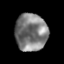
Tissue: lung
Cell type: Epithelial cells
Senescence score: 0.236
Nuclear area (px): 1172
Mean DAPI intensity: 125.609